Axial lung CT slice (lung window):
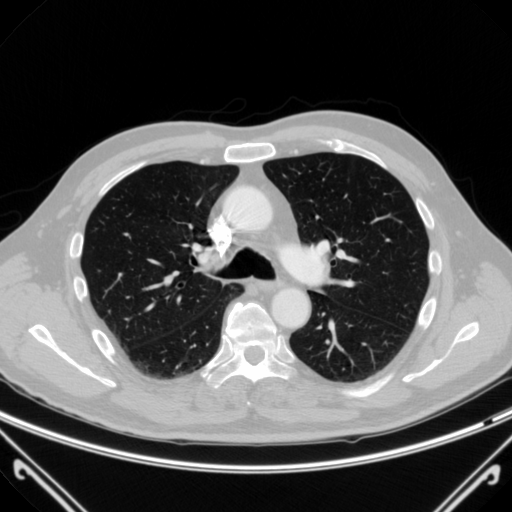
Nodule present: no